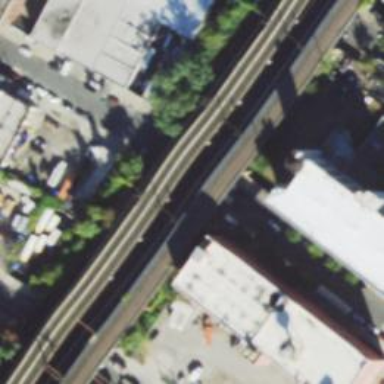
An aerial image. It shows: Disused railway yard with bridge.